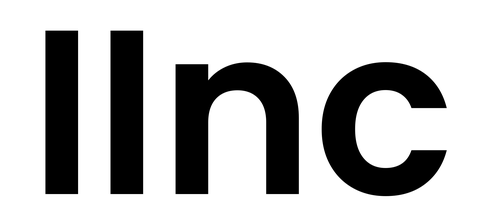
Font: Poppins-SemiBold